Here is the wavelet time-frequency representation (scalogram) of a rolling-element bearing's vibration measurement. Classify the bearing condition as one of: normal, inner_race, outer_race, ball.
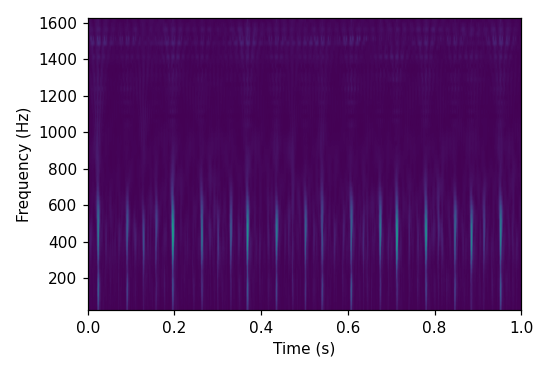
Answer: outer_race